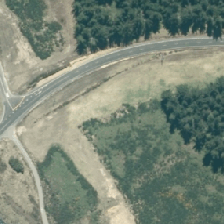
Land cover: low_producing_grassland